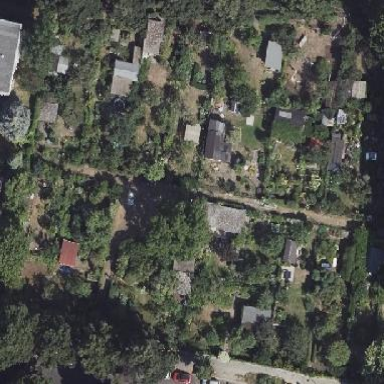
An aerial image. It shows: Allotments area.